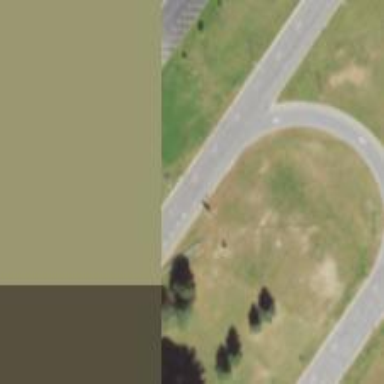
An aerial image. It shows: Tertiary road.